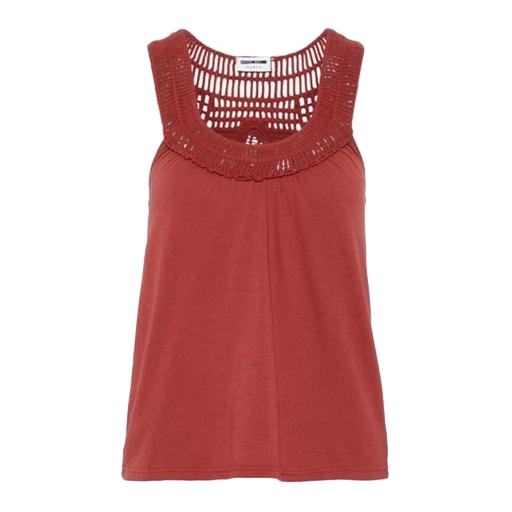
multicolor vero moda rust high neck blouse, red bib tank top, red sleeveless tee, white background